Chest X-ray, AP view. Patient: 51 years old, sex M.
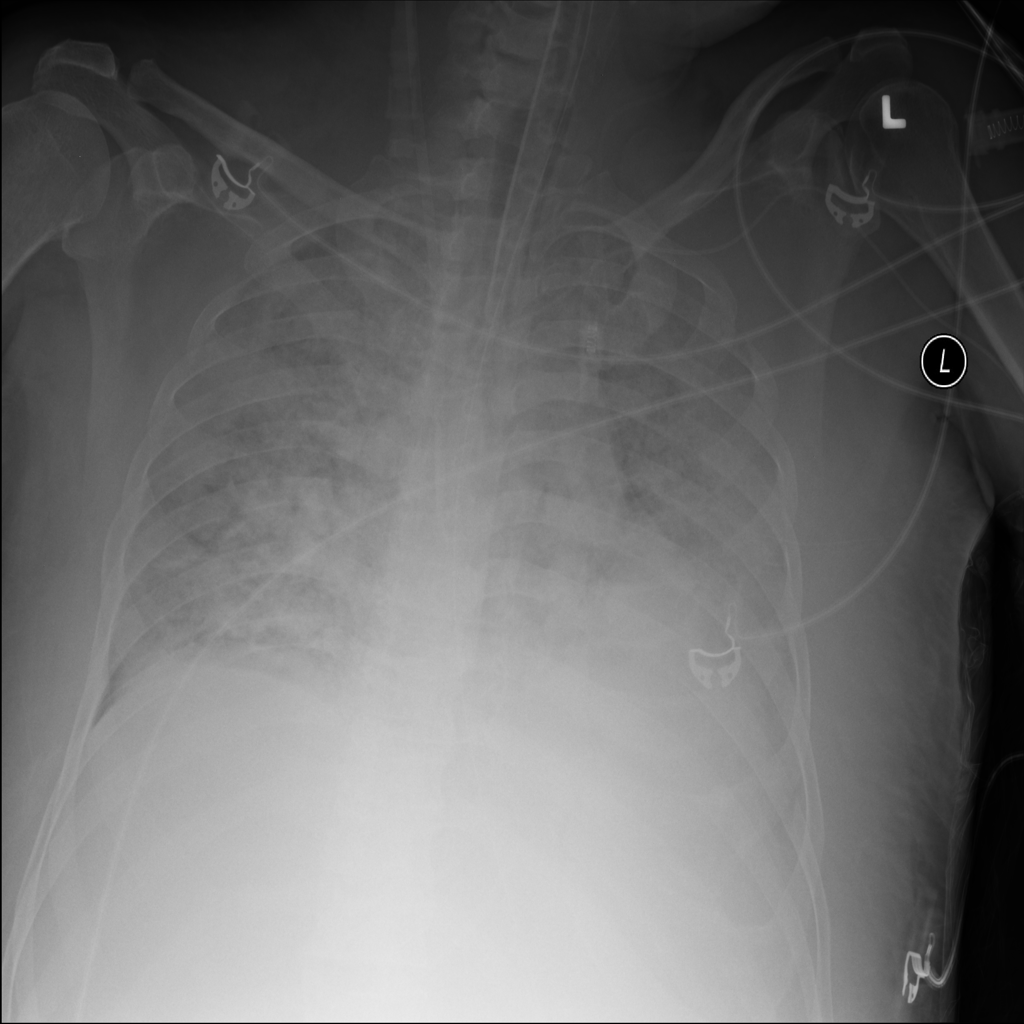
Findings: No Finding